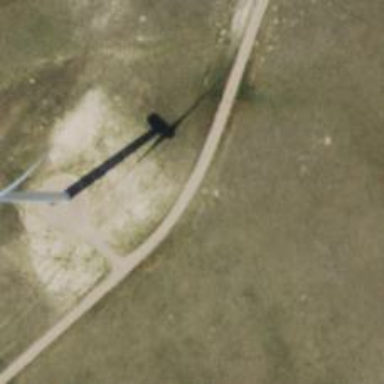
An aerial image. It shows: Road designated for service vehicles specifically for accessing wind farm.